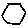
Label: hexagon